Question: I would like to use some light scattering codes written in Fortran. I am quite familiar with MATLAB and teaching myself C++ but right now Fortran is causing me a lot of grief.
I just got Photran working with Eclipse and it works compiling (using Gfortran from Cygwin as per Photrans instructions) example Fortran programs I have found online.
The main one I would like to get working is here: <URL>.
I actually have written a program in Mathematica which do these calculations already, but I feel it would be a good test case to get my hands dirty in Fortran and move to other codes. If anyone could point me in the right direction to get this compiling that would be great. Thanks.
Edit: So I get it as far as compiling it with just up to (just with warnings)
'''
OPEN (1,FILE='q.dat')
'''
The second I add
'''
DO I=1,5
WRITE (*,*)
END DO
'''
I get 3 errors:

Once I remove the DO I can add the writing and eg.
'''
WRITE (*,*) 'This code calculates cross-efficiencies for'
'''
And it will compile and make the .exe. I am guessing the DO's are causing me a issue.
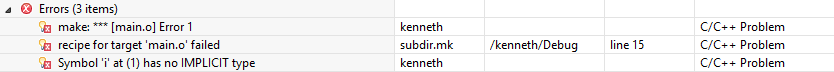
Answer: Turns out I needed the
'''
gfortran -ffixed-line-length-n
'''
flag, with n as 132 for the source code I linked. I had some other code that does a similar calculation working and it lined up perfectly in Eclipse's guide lines, but this one was way out.
Thanks for getting me on the right track guys.